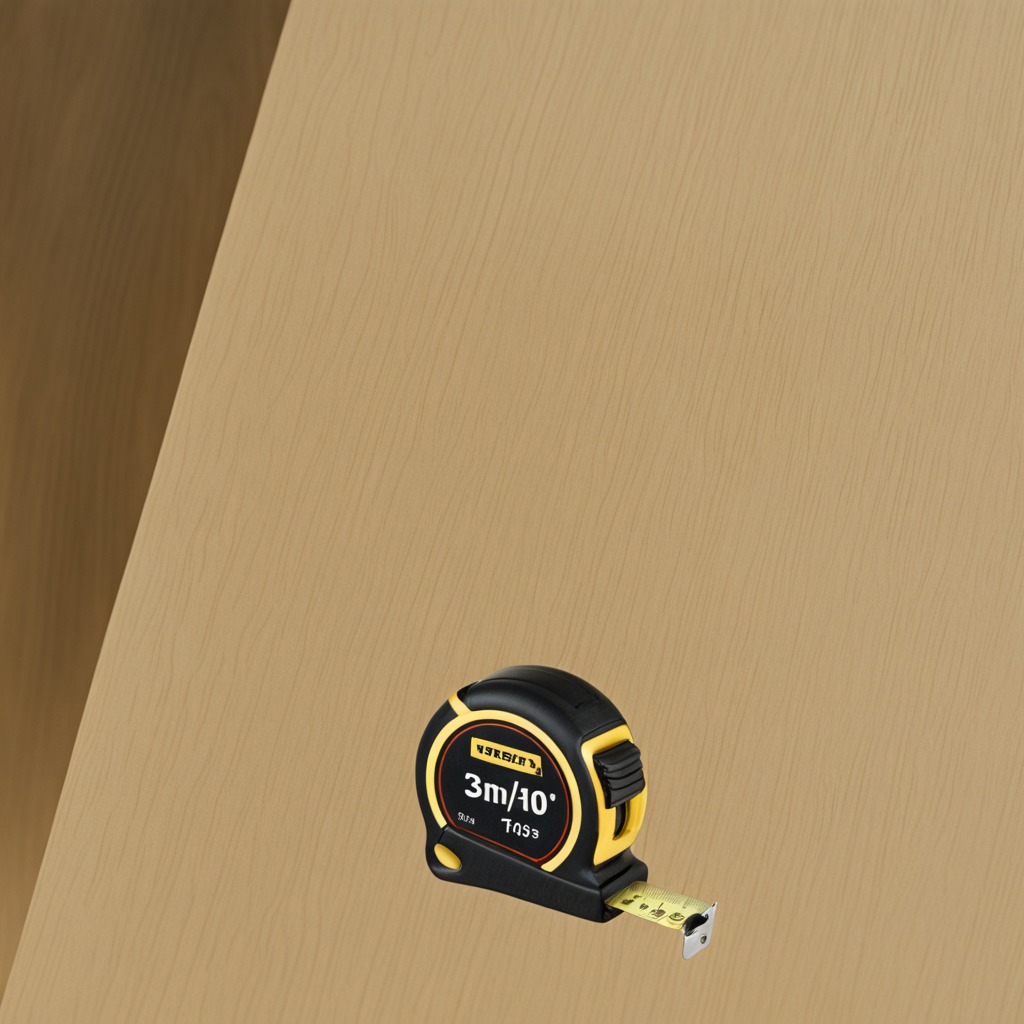
A measuring tape is lying on the plywood surface.